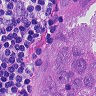
Metastatic tissue present: yes